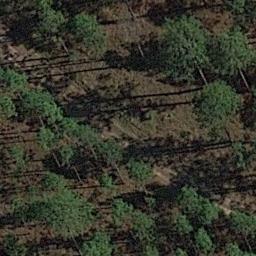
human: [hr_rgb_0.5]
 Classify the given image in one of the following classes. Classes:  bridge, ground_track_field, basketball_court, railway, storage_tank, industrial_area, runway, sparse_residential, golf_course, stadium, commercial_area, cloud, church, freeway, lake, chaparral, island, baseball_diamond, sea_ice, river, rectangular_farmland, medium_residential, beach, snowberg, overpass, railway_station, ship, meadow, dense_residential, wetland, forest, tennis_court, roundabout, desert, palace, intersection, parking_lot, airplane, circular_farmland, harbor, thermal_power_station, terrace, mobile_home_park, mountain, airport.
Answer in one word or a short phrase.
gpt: forest